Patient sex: F
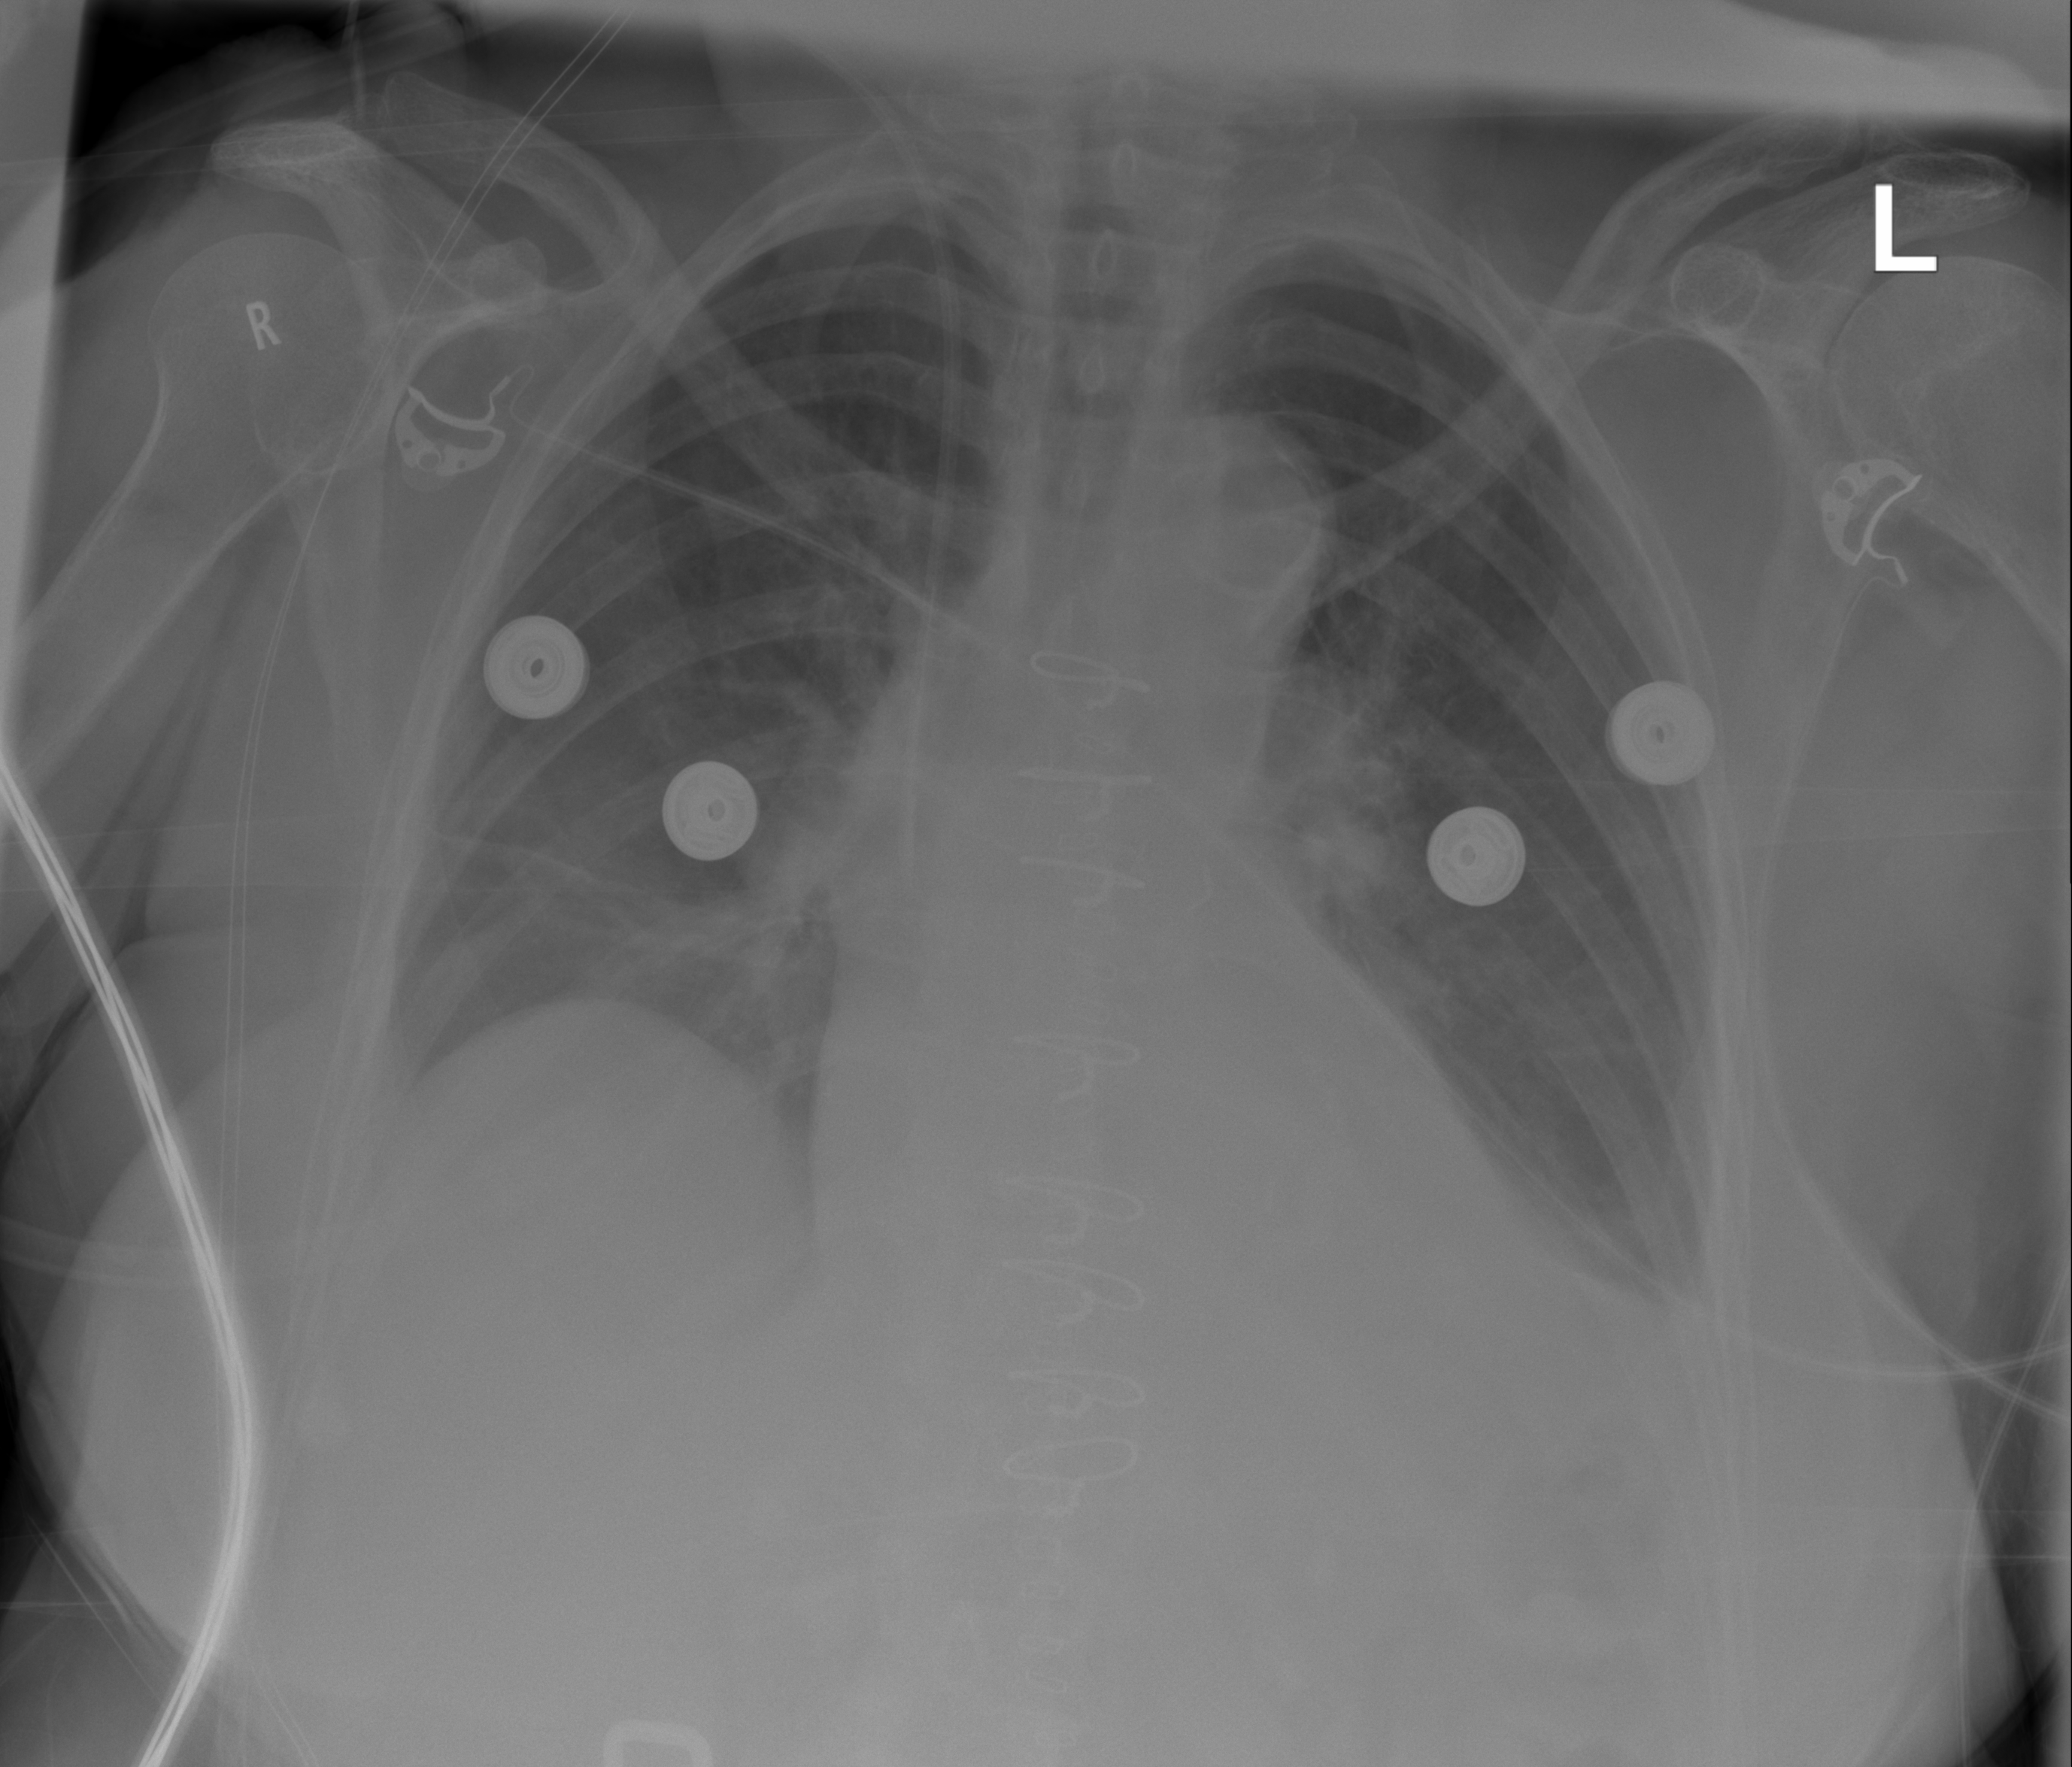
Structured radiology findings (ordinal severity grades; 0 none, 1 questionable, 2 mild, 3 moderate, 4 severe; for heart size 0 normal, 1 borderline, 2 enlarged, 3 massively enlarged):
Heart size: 0
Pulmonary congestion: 0
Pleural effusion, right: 0
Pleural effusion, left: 2
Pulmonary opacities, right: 0
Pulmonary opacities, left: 0
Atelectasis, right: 2
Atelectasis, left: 0